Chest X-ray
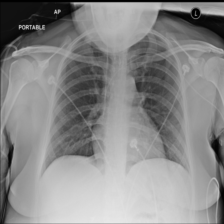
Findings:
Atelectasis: negative
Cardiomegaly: negative
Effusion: negative
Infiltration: negative
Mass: negative
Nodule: negative
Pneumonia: negative
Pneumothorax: negative
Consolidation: negative
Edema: negative
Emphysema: negative
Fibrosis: negative
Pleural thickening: negative
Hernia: negative